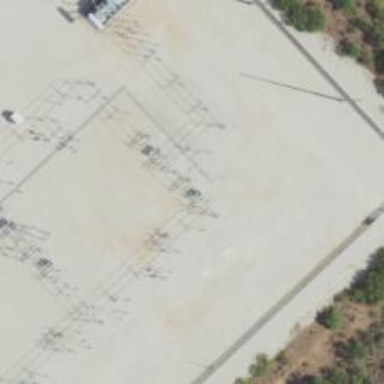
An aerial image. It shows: Switch for power supply.